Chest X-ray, PA view. Patient: 64 years old, sex F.
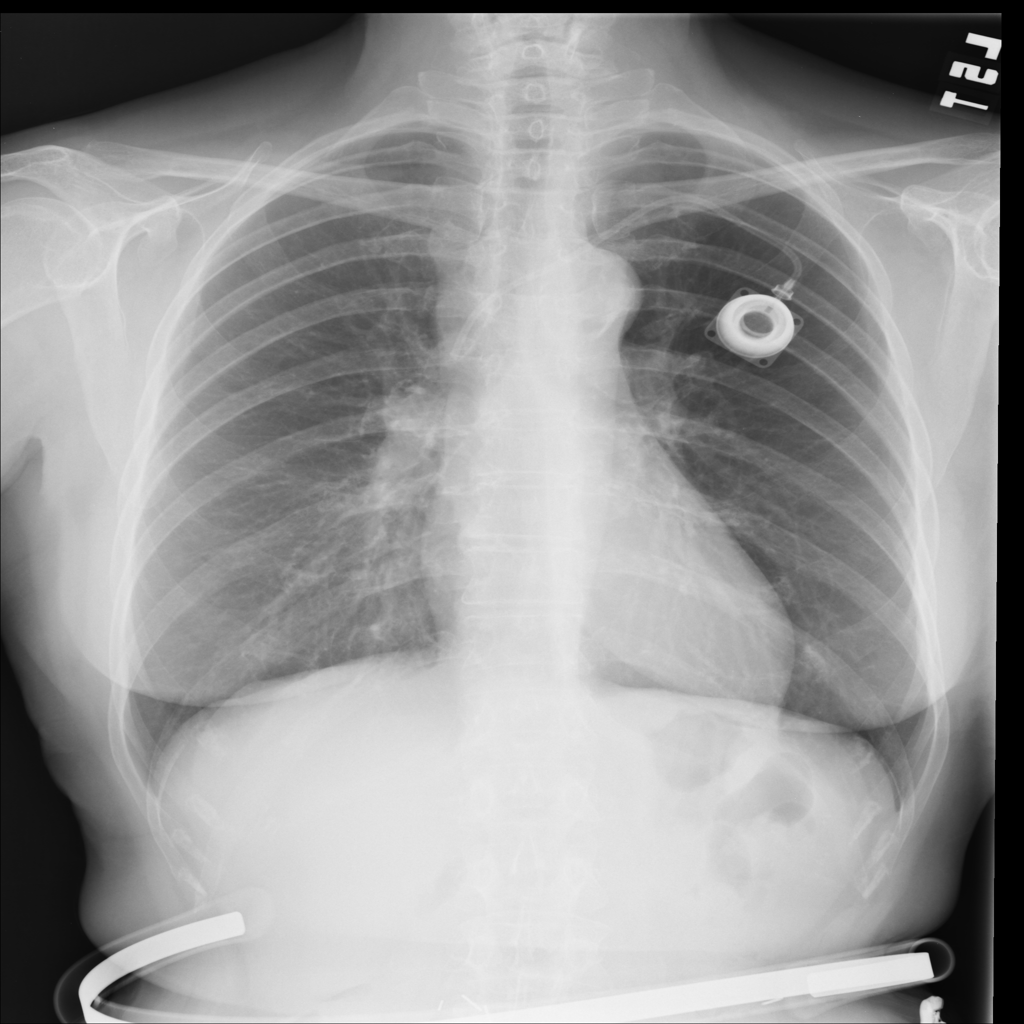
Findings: No Finding